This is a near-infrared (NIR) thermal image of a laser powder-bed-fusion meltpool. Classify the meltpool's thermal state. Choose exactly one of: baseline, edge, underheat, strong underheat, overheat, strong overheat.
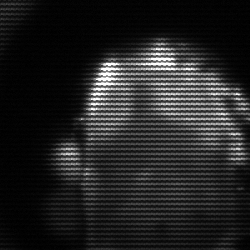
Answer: baseline